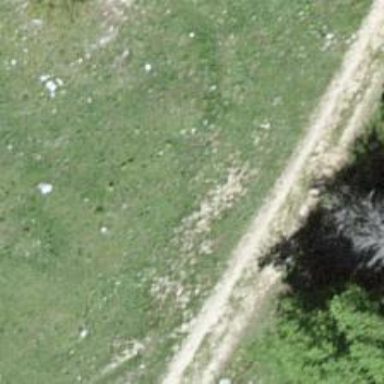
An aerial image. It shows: Track road with grade3 tracktype.